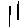
Label: line